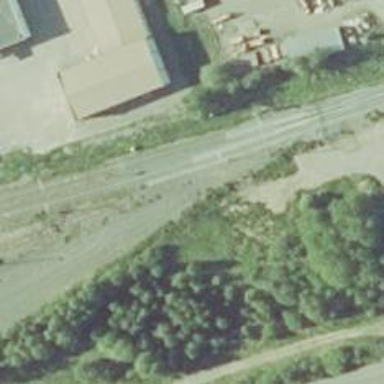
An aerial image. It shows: Wedge is used for the railway derail.